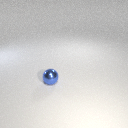
small blue metal sphere